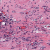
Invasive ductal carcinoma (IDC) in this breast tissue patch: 0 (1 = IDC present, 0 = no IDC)